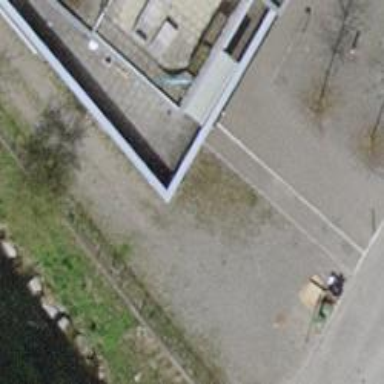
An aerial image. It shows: Bollard barrier.